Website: apple
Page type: customer-info-address
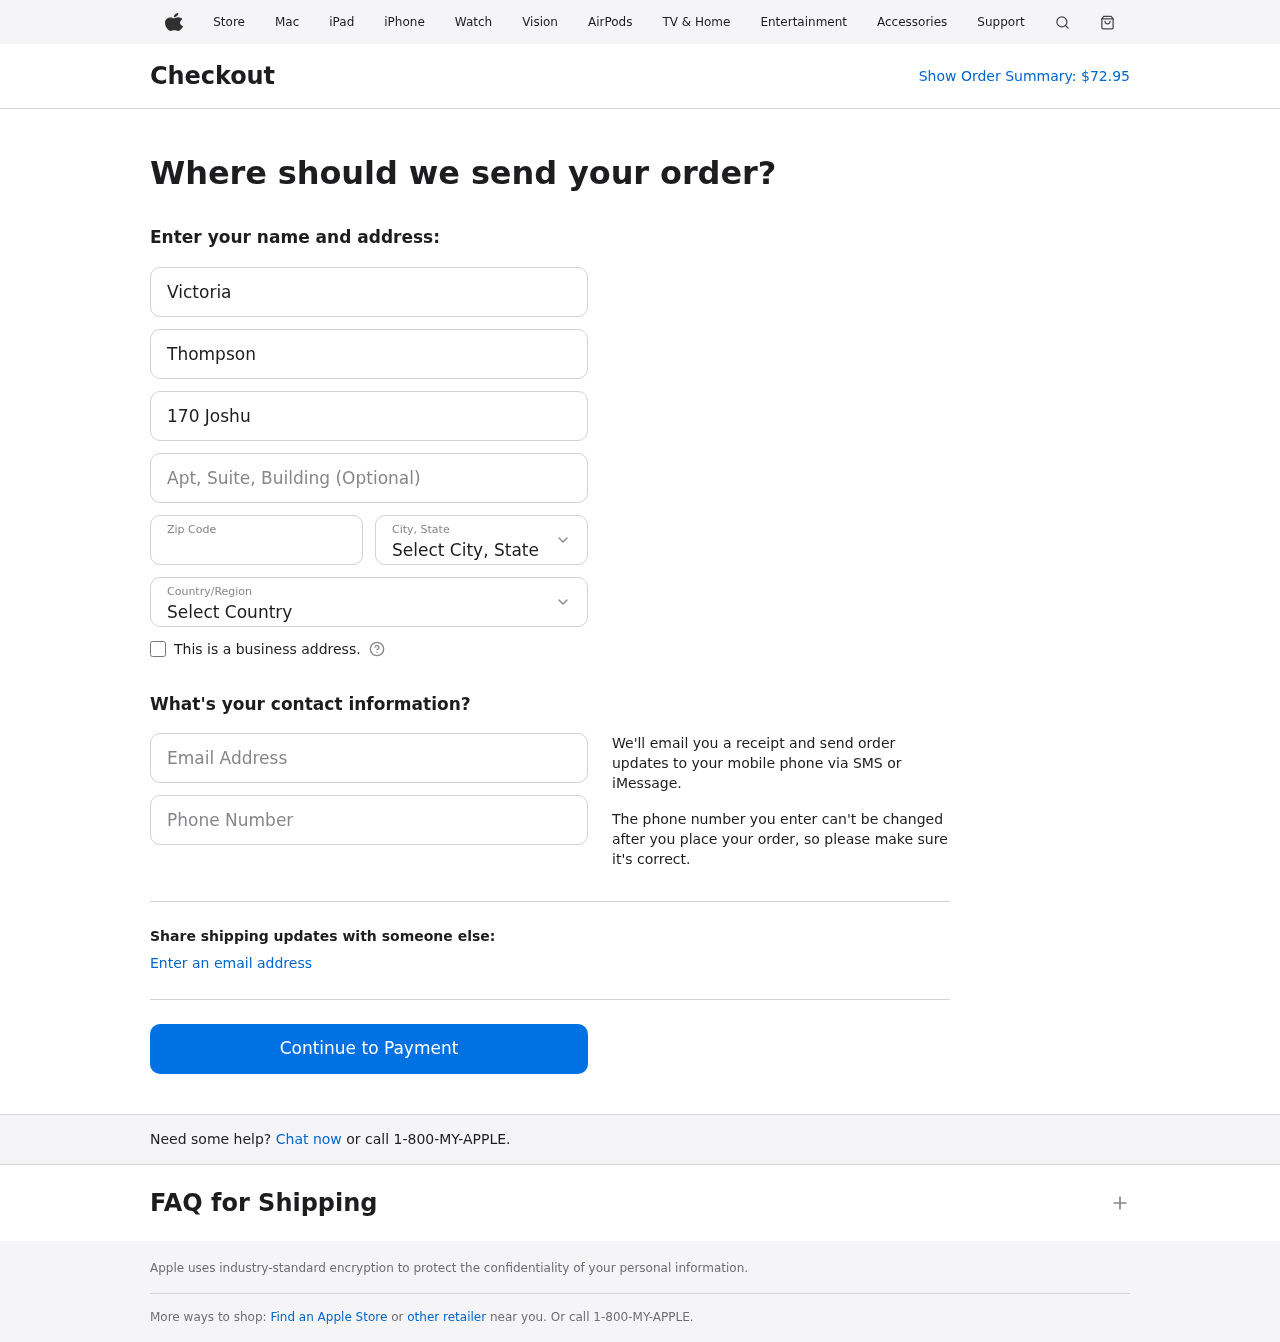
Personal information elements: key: PII_CITY_STATE
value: Evansstad, AR
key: PII_COUNTRY
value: United States
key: PII_EMAIL
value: victoria_thompson@yahoo.com
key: PII_FIRSTNAME
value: Victoria
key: PII_LASTNAME
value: Thompson
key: PII_PHONE
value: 5572074577
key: PII_POSTCODE
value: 80271
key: PII_STREET
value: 170 Joshua Flats Apt. 189
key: PII_STREET2
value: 99777 Walters Ports Apt. 546
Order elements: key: ORDER_TOTAL
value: $72.95